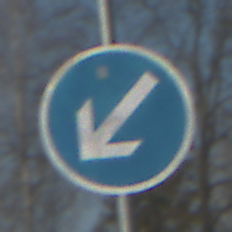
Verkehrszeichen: VorgeschriebeneVorbeifahrtLinks
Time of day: MorningAfternoon
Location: Outdoor (Suburban)
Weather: PartlyCloudy
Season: NotSpecified
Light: Natural